Interaction volume radius: 5 \u00c5
Interaction volume height: 10 \u00c5
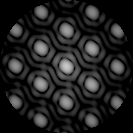
Disorder parameter: 0.007718